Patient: sex F, age 67
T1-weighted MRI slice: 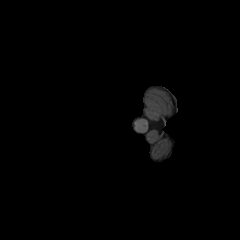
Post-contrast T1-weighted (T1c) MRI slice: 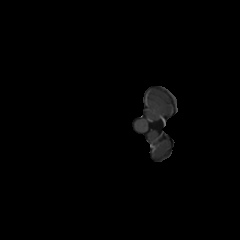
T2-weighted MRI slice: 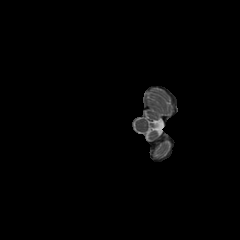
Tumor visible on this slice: no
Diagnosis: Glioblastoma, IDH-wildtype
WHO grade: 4